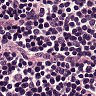
Metastatic tissue present: no